Question: i am currently looking at the HarmonyOS source code, and I can up with a problem. In the image I know that the function doesn't return anything, but what's the LITE_OS_SEC_TEXT part? I havent seen this keyword before, or is it even a keyword like STATIC or typedef. And if so, how do you define a keyword in C?

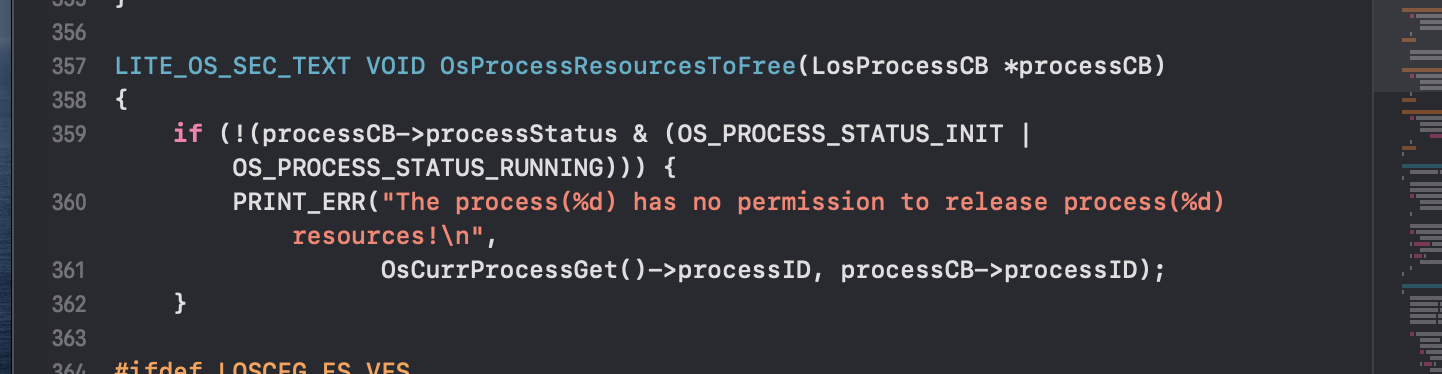
Answer: > how do you define a keyword in C?
You don't. It's impossible.
What you can do is to use macros. They are basically just advanced text replacement. The preprocessor is run before the compiler. That is, in principal. On modern compilers they are run at the same time, but the behavior is the same.
If you want to look at the source code after the preprocessor, you can use the '-E' parameter to the compiler.
Here is an example of how you can make C code more like Pascal. DON'T DO THIS! JUST FOR FUN!
'''
#include <stdio.h>
#define Begin {
#define End ;}
#define Writeln(X) puts(X)
int main(void)
Begin
Writeln("Hello, World!");
Writeln("Hello again")
End
'''